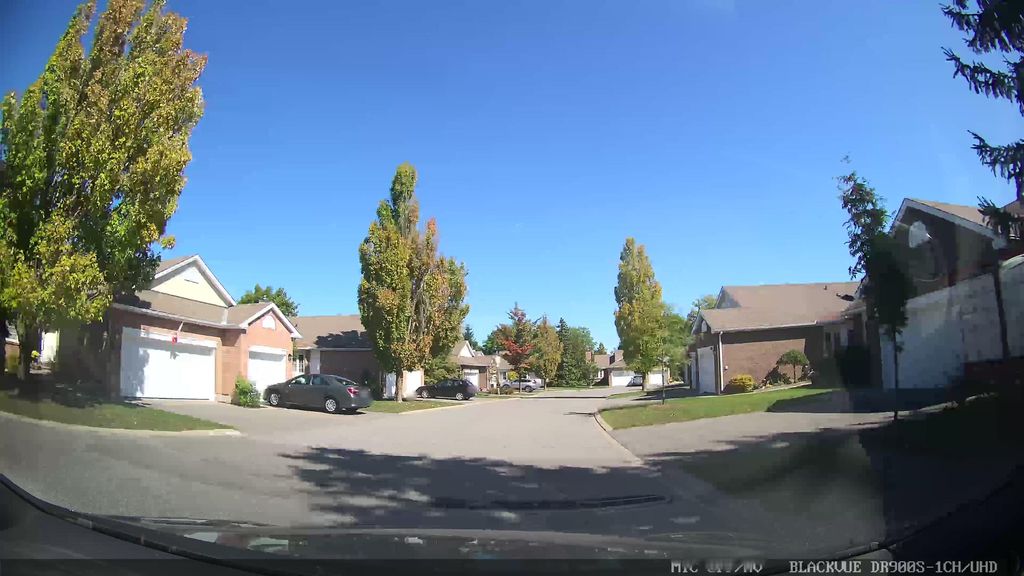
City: ottawa-gatineau